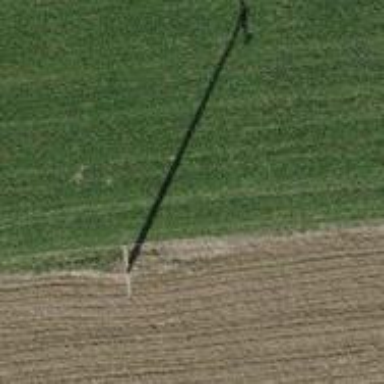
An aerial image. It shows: Minor power line with three cables.